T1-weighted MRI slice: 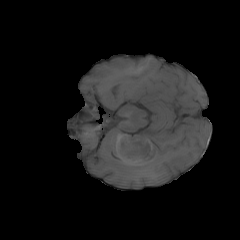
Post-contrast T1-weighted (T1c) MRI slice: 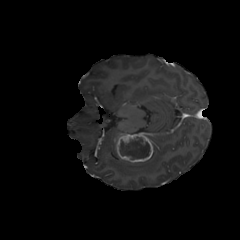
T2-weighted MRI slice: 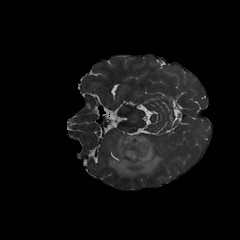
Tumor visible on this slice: yes